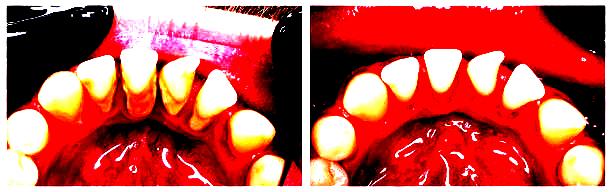
Condition: Calculus